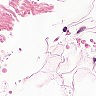
Metastatic tissue present: no